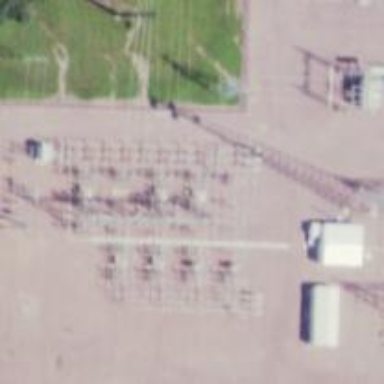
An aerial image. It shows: Switch for power supply.